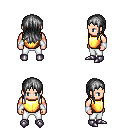
a pixel art fantasy rpg character, male body template, human, light skin, gold chest armor, white pants, gray unkempt hairstyle, white cloth bracers, metal boots, four views (front, back, left, right), 2x2 character sprite sheet, small pixel art, hard edges, no anti-aliasing